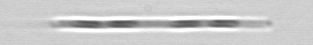
Label: Leptocylindrus